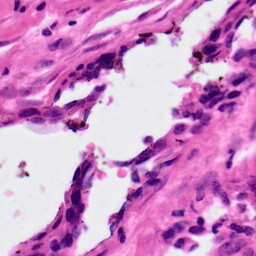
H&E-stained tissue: Ovarian